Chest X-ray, AP view. Patient: 22 years old, sex M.
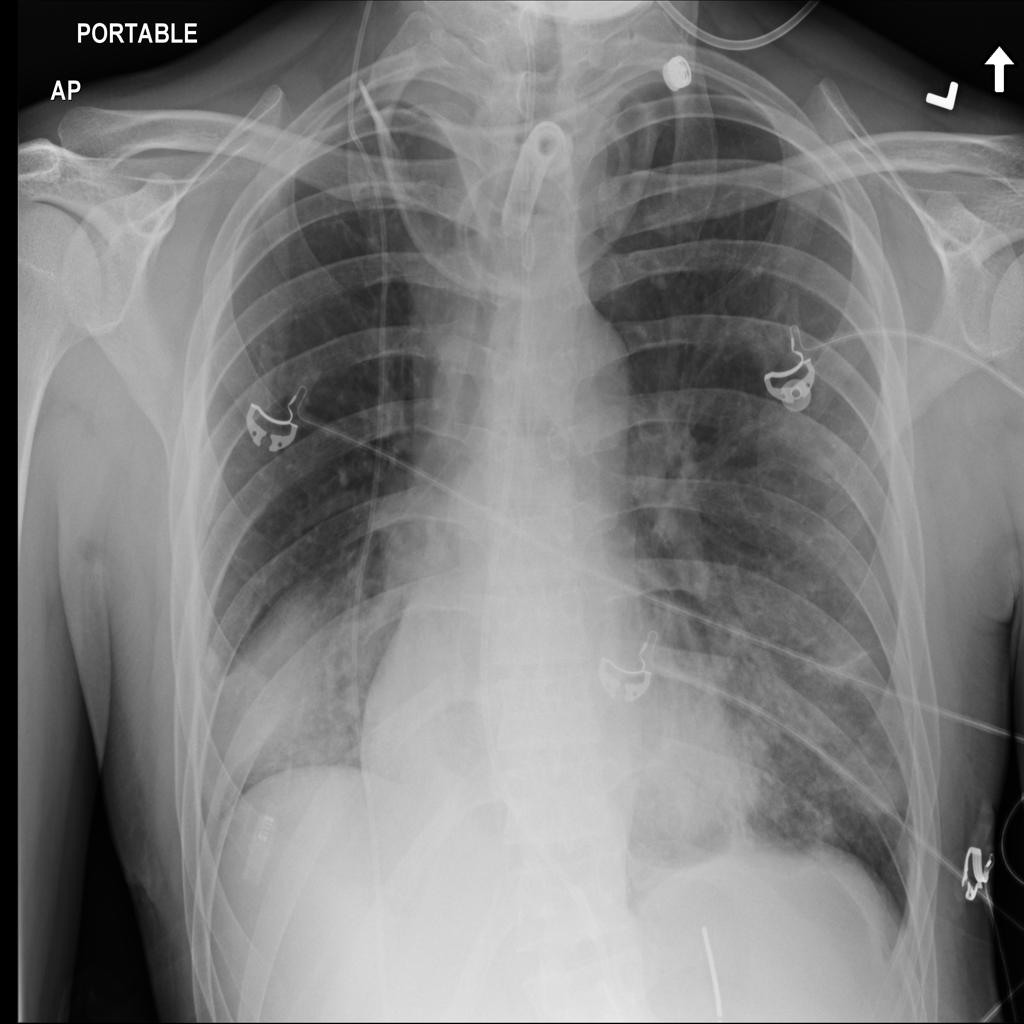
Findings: Consolidation, Infiltration